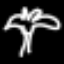
Label: palm tree